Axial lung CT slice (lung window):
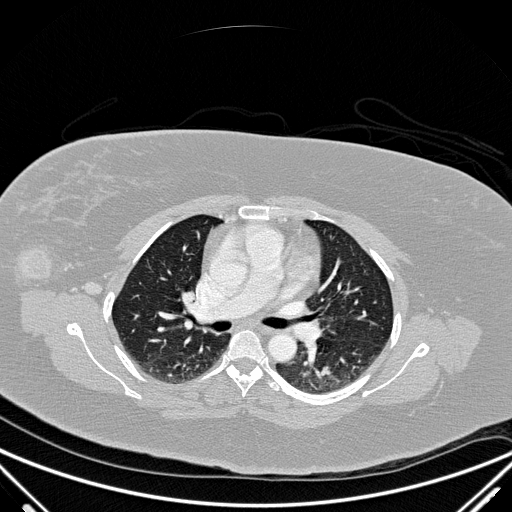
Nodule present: no